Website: crate-barrel
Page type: delivery-shipping
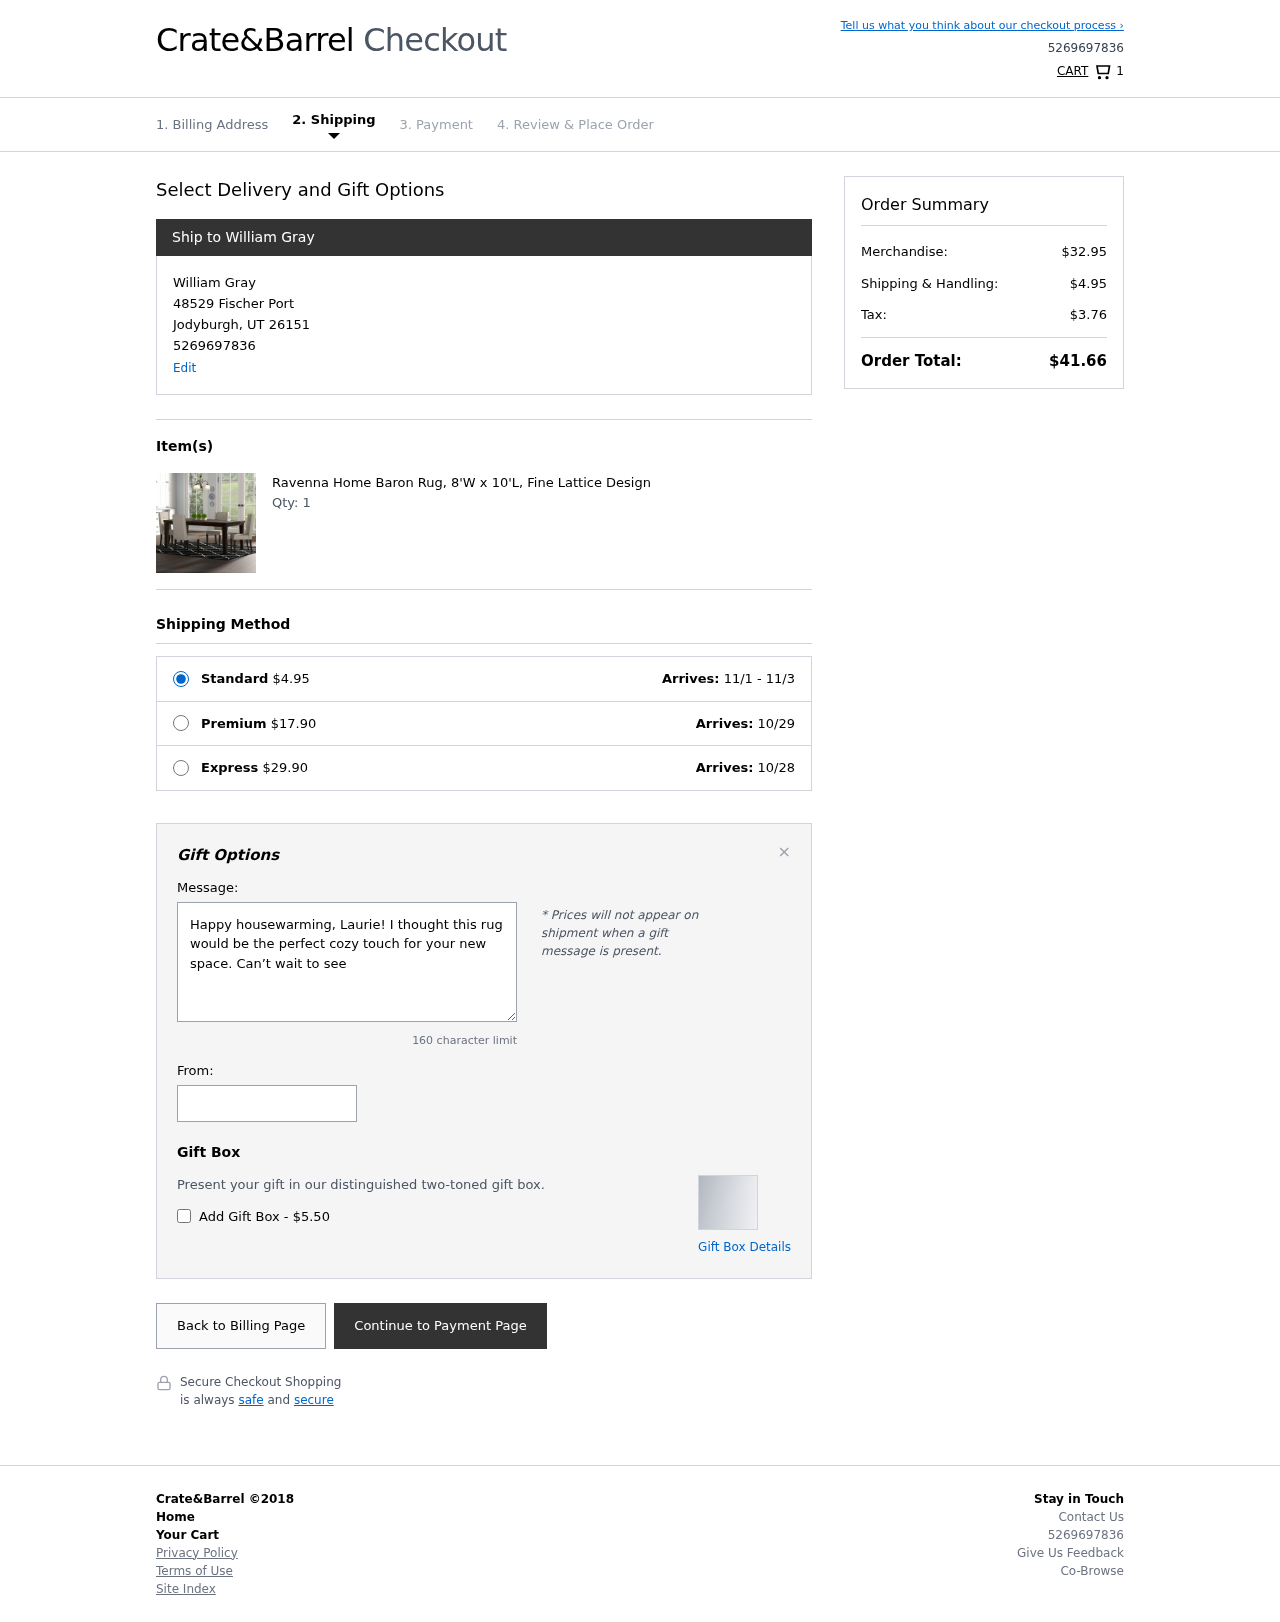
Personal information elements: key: PII_CITY
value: Jodyburgh
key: PII_FULLNAME
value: William Gray
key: PII_PHONE
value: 5269697836
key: PII_POSTCODE
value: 26151
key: PII_STATE_ABBR
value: UT
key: PII_STREET
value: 48529 Fischer Port
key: PII_FIRSTNAME
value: William
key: PII_LASTNAME
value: Gray
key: PII_FULLNAME2
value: William Gray
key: PII_FULLNAME3
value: William Gray
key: PII_FIRSTNAME2
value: William
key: PII_FIRSTNAME3
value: William
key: PII_LASTNAME2
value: Gray
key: PII_LASTNAME3
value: Gray
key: PII_FIRSTNAME_DERIVED
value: William
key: PII_LASTNAME_DERIVED
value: Gray
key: PII_FULLNAME_DERIVED
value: William Gray
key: PII_NAME_FULL_DERIVED
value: William Gray
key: PII_PHONE_LINE
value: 7836
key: PII_PHONE_SUFFIX
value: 7836
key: PII_PHONE2
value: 5269697836
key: PII_PHONE3
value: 5269697836
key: PII_PHONE_NUMERIC
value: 5269697836
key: PII_PHONE_LINE_NUMERIC
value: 7836
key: PII_PHONE_SUFFIX_NUMERIC
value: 7836
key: PII_PHONE2_NUMERIC
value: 5269697836
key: PII_PHONE3_NUMERIC
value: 5269697836
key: PII_PHONE_DIGITS
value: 5269697836
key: PII_PHONE_LAST4
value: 7836
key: PII_GIFT_MESSAGE
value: Happy housewarming, Laurie! I thought this rug would be the perfect cozy touch for your new space. Can’t wait to see how it ties everything together!
William
Product elements: key: PRODUCT1_NAME
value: Ravenna Home Baron Rug, 8'W x 10'L, Fine Lattice Design
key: PRODUCT1_QUANTITY
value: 1
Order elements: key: ORDER_NUM_ITEMS
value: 1
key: ORDER_SHIPPING_COST
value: $4.95
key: ORDER_DELIVERY_DATE
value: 11/1 - 11/3
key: PREMIUM_SHIPPING_COST
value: $17.90
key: PREMIUM_DELIVERY_DATE
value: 10/29
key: EXPRESS_SHIPPING_COST
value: $29.90
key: EXPRESS_DELIVERY_DATE
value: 10/28
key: ORDER_SUBTOTAL
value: $32.95
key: ORDER_SHIPPING_COST2
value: $4.95
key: ORDER_TAX
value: $3.76
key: ORDER_TOTAL
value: $41.66